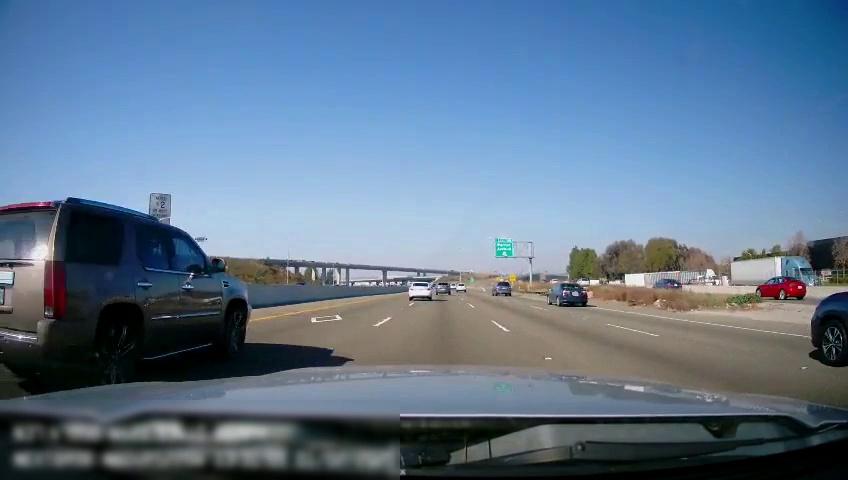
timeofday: Day
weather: Sunny
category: Drivable Space
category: Drivable Space
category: Vehicles | Truck
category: Vehicles | Truck
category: Vehicles | Car
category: Vehicles | Car
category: Vehicles | Car
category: Vehicles | SUV
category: Vehicles | Car
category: Vehicles | SUV
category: Vehicles | SUV
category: Vehicles | SUV
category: Vehicles | Car
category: Vehicles | SUV
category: Lanes | Alternate Lane
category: Lanes | Current Lane
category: Lanes | Current Lane
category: Lanes | Alternate Lane
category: Lanes | Alternate Lane
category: Traffic | Signs
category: Traffic | Signs